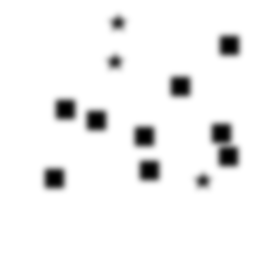
Squares: 9
Triangles: 0
Stars: 3
Total shapes: 12